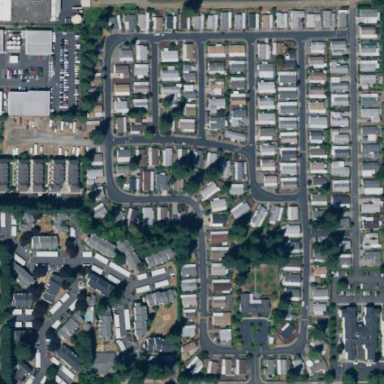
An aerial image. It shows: Residential area designated as trailer park.